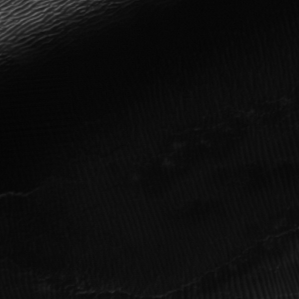
Label: frost